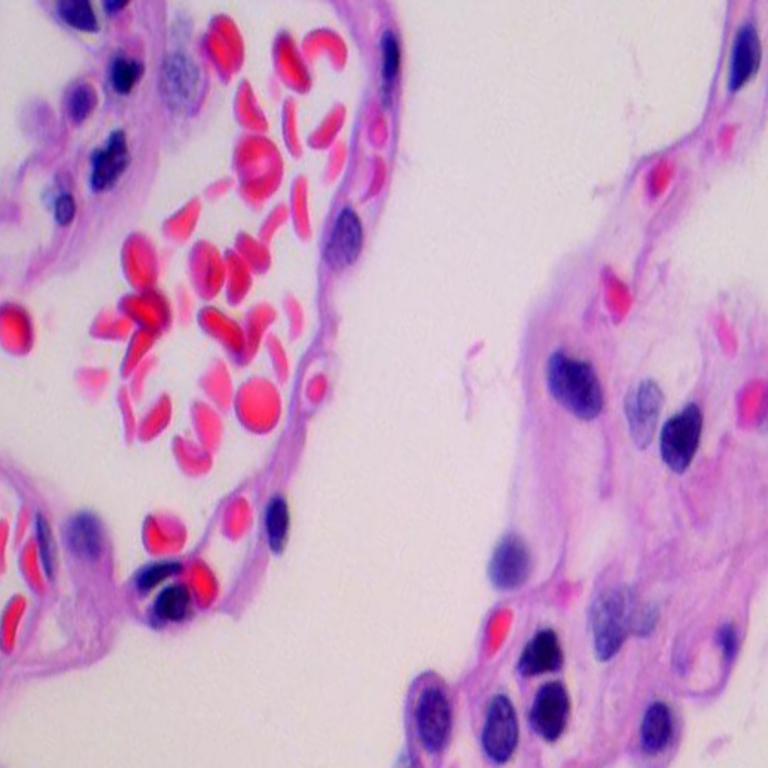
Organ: lung
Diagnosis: benign